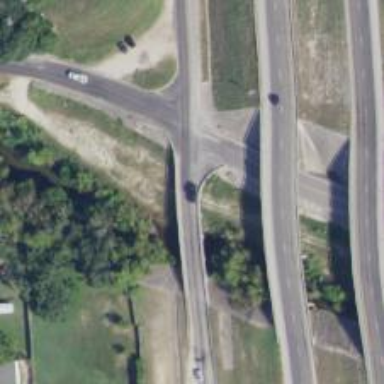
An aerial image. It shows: Tertiary road with asphalt surface passing over bridge with frontage road.